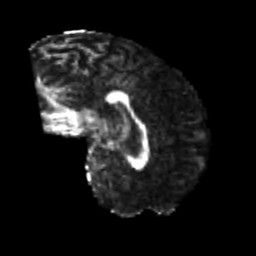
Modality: FA
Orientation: sagittal
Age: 23
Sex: female
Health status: healthy
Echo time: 0.074 s